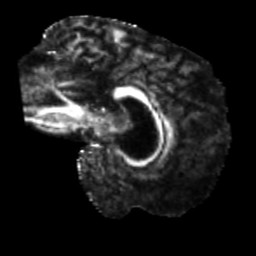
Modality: FA
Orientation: sagittal
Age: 56
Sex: male
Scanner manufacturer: siemens
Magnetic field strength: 3 T
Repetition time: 5.25 s
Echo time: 0.08 s